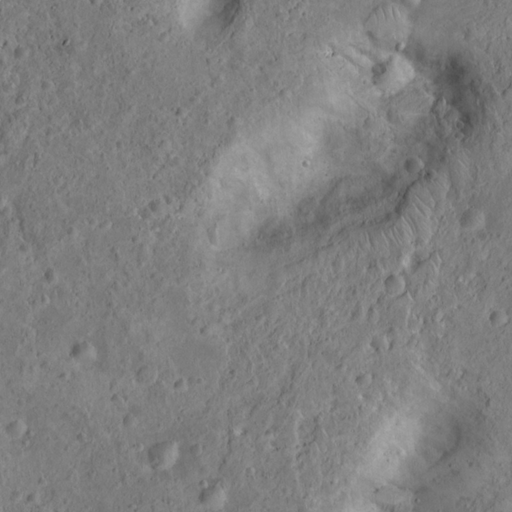
Objects detected: cone, cone, cone